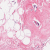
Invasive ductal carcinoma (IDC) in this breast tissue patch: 0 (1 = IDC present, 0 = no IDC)